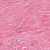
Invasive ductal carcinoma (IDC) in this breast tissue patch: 0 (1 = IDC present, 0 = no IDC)